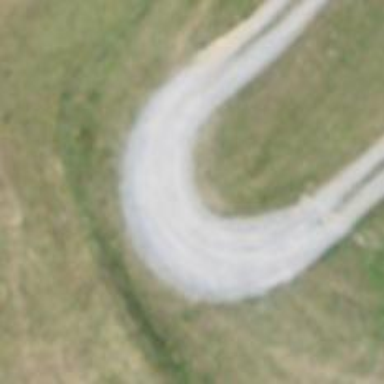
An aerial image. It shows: Sandy and pebbled track with grade2 tracktype.